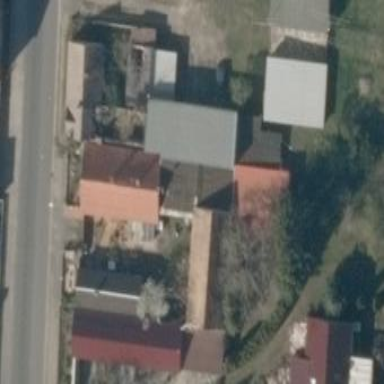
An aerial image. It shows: Shed.